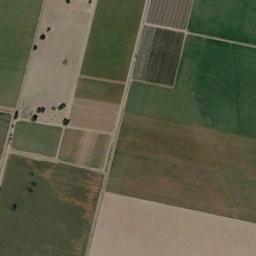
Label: rectangular_farmland